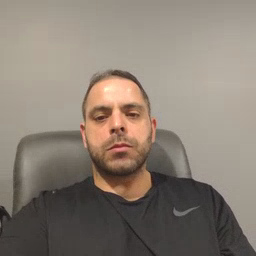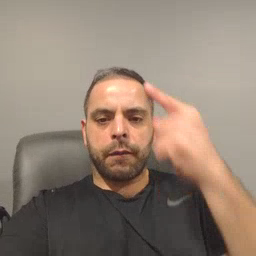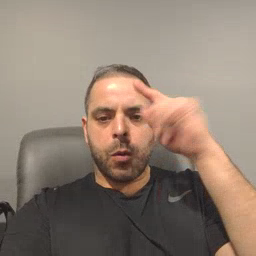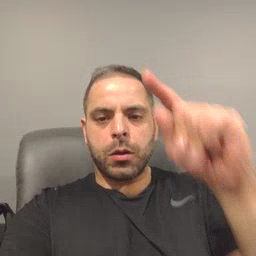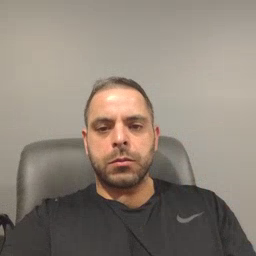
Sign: for